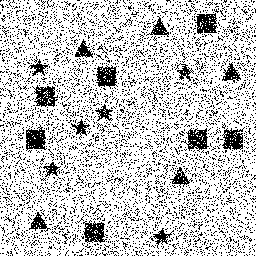
Squares: 7
Triangles: 5
Stars: 6
Total shapes: 18